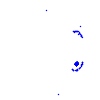
Particle: electron